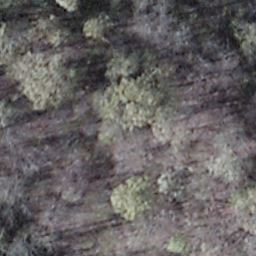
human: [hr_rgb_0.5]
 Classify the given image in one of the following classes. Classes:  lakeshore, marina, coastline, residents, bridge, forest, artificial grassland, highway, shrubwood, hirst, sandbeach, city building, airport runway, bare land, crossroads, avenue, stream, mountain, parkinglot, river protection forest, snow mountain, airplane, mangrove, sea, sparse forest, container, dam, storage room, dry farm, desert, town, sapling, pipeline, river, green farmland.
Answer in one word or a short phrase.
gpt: shrubwood